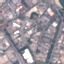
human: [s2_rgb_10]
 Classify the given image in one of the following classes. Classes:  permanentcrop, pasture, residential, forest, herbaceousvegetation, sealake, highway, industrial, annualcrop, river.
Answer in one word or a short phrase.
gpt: Industrial